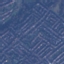
Land use / land cover: Residential